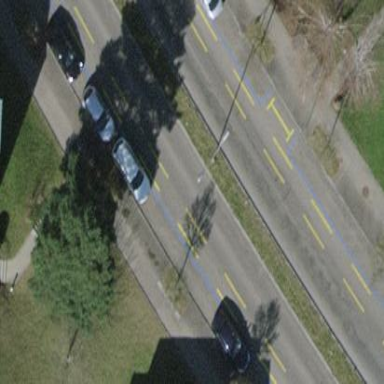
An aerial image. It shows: Parking lane area.